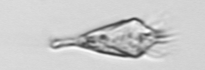
Label: Paratontonia_gracillima